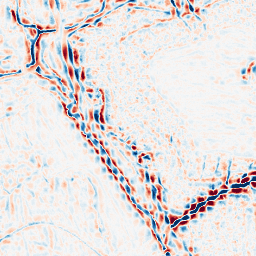
Category: wavelet
Decomposition family: wavelet_biorthogonal
Decomposition parameters: wavelet: bior4.4
level: 3
Upsampling method: cubic_mitchell
Upsampling parameters: scale: 8
Upsampling scale: 8